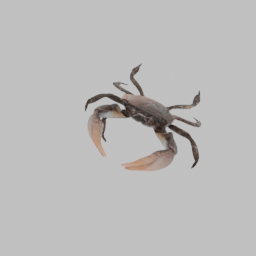
Label: animals